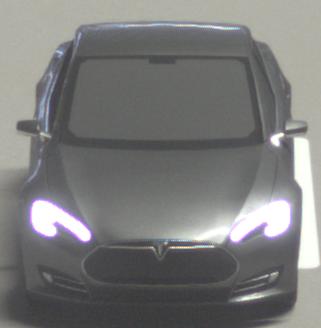
Make: Tesla
Model: Model S 60
Detailed model: Model S
Model produced from: 2013/10
Model produced until: 2014/10
Doors: 5
Color: gray
Road condition: dry road
Daytime: not specified
Contrast: high contrast